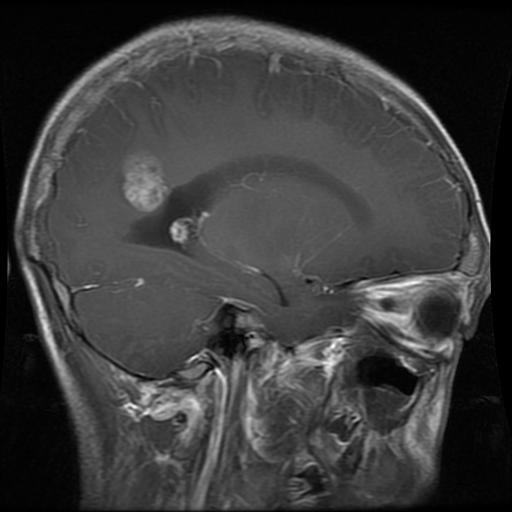
Label: glioma